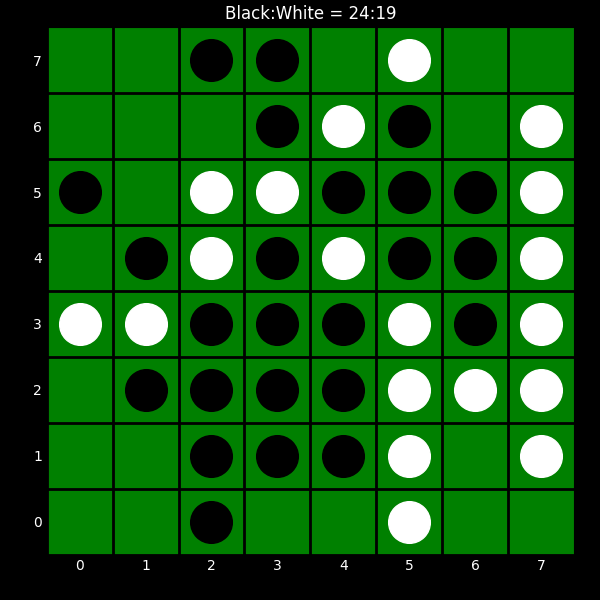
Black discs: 24
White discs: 19